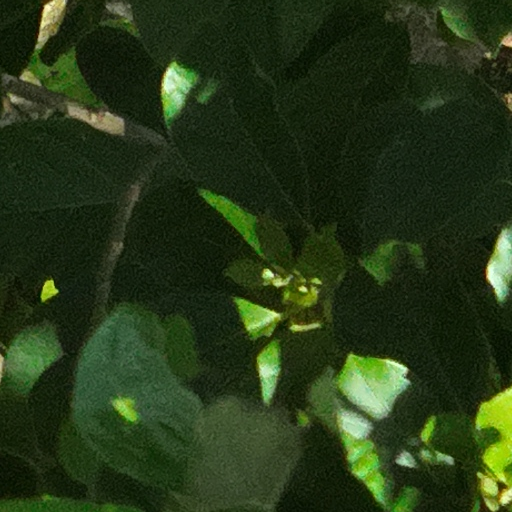
Species: Hieronyma alchorneoides
GBIF accepted scientific name: Hieronyma alchorneoides
Crown area (m\u00b2): 126.312